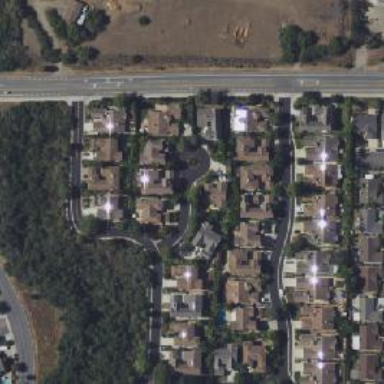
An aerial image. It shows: Driveway.